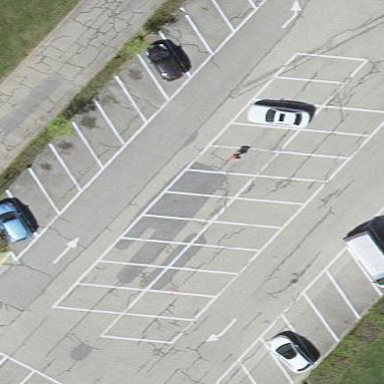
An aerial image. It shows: Parking area with surface.